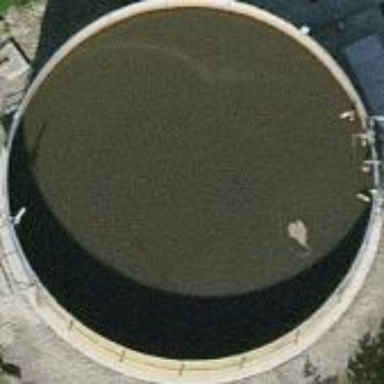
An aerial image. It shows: Storage tank with man-made structure.